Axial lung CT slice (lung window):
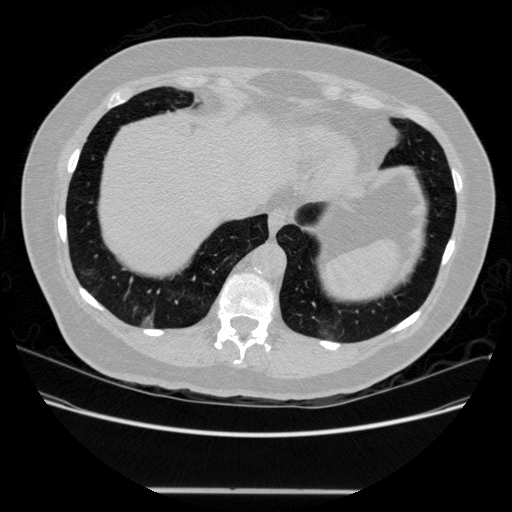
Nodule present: no